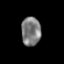
Tissue: prostate
Cell type: B cells
Senescence score: 0.7968
Nuclear area (px): 550
Mean DAPI intensity: 123.929